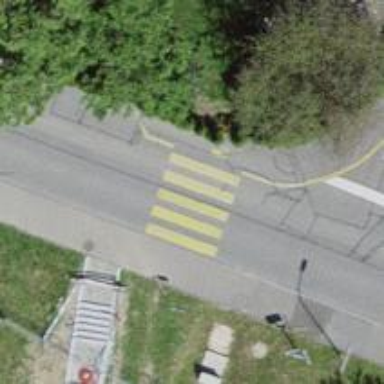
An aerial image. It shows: Uncontrolled crossing on the road.